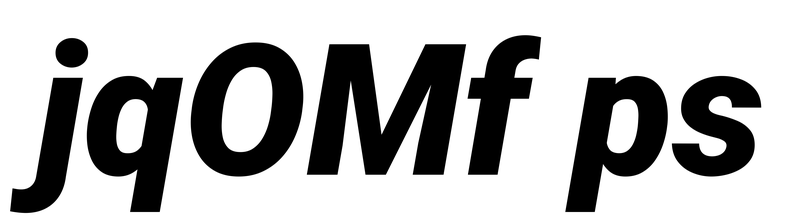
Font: Roboto-Italic_Black_Italic